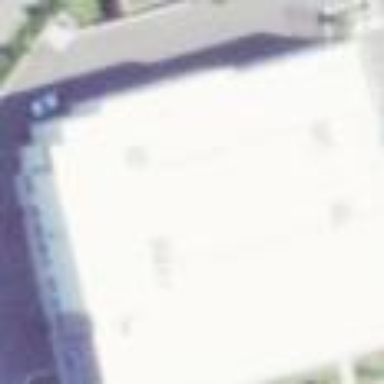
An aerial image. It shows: Commercial building with storage rental shop inside.